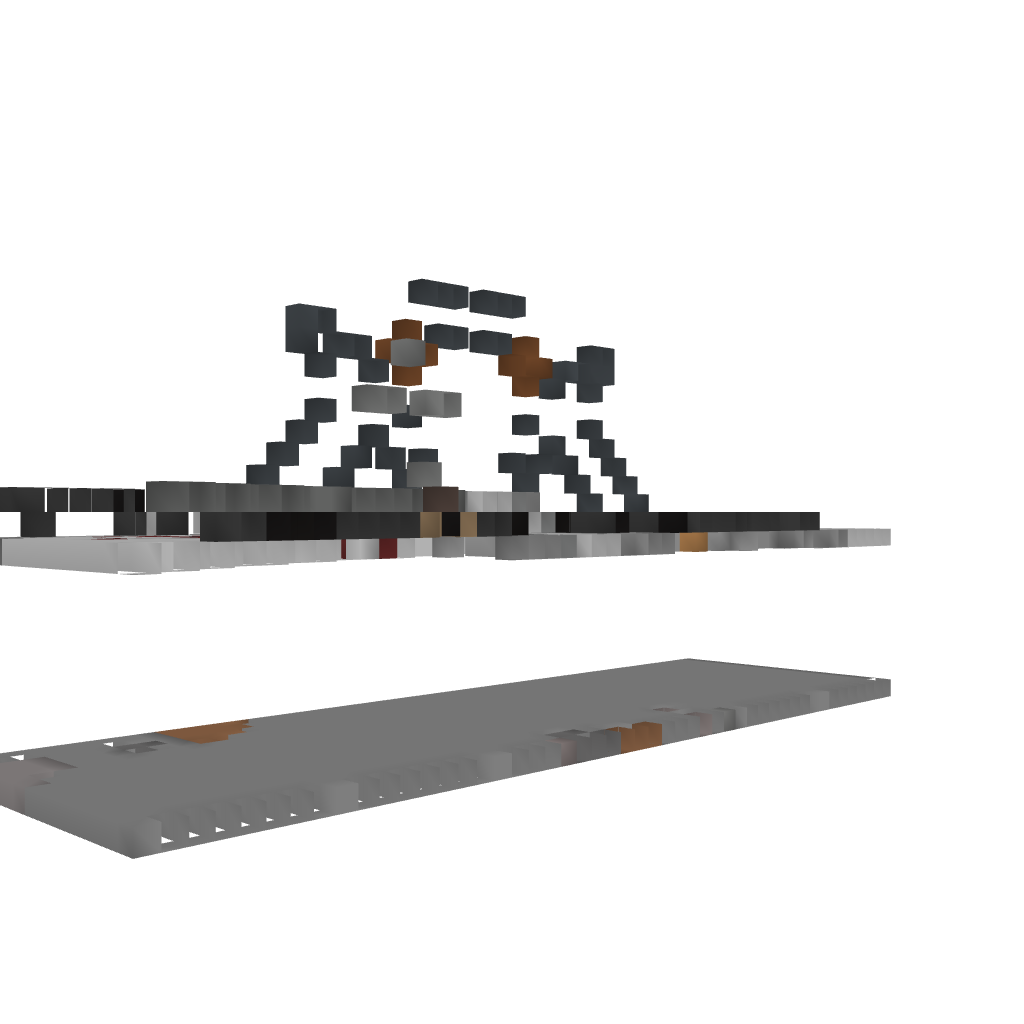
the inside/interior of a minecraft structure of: Swords Pixelart